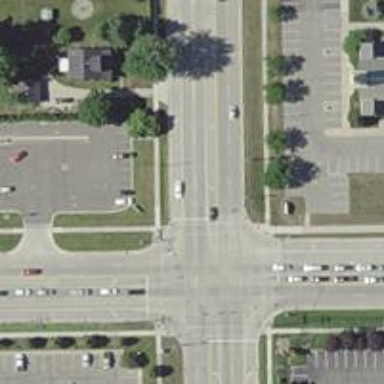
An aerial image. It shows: Crossing with marked lines on the road.